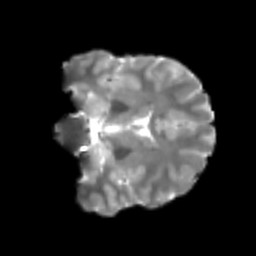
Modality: T2w
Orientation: coronal
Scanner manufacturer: siemens
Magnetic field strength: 3 T
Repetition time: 4 s
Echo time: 0.0594 s